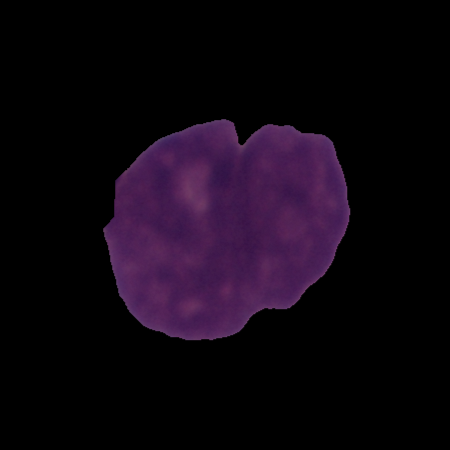
Label: cancer